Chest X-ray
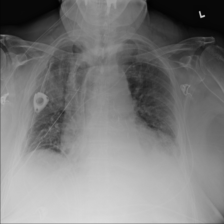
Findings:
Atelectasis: negative
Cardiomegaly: negative
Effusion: negative
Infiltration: negative
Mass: negative
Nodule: negative
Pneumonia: negative
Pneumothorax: positive
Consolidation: negative
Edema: negative
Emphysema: negative
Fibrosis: negative
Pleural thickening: negative
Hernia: negative